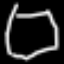
Label: octagon